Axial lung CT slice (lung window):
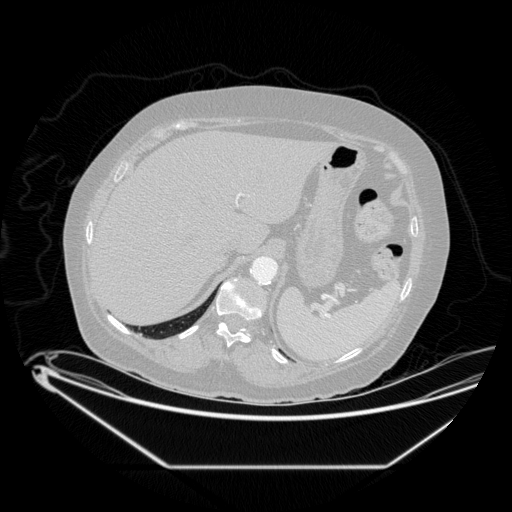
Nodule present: no